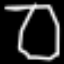
Label: octagon